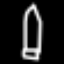
Label: pencil